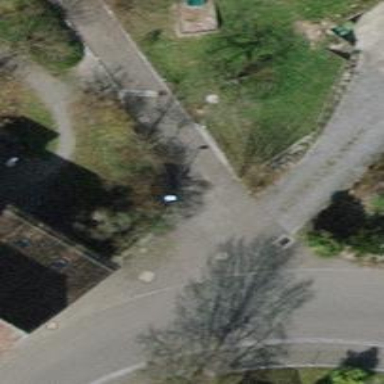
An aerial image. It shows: Bollard.